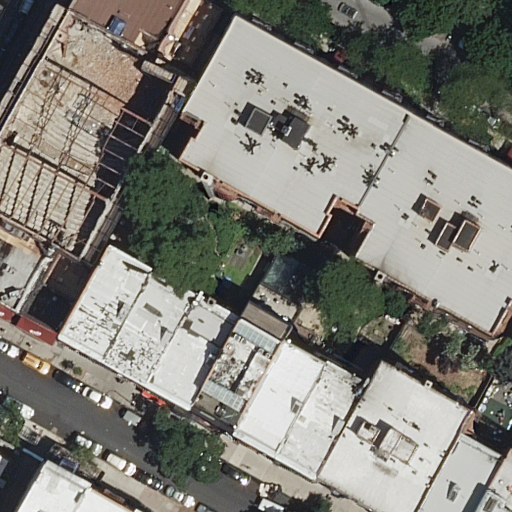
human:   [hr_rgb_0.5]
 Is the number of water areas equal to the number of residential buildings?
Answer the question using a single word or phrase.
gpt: no

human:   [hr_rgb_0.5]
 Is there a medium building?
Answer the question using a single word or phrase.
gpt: yes

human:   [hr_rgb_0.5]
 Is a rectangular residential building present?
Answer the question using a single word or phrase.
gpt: yes

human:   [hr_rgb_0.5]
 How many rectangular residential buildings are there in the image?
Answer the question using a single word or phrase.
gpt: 15

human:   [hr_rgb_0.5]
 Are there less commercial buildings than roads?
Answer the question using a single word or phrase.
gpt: yes

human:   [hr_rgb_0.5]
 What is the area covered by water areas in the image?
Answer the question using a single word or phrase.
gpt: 0m2

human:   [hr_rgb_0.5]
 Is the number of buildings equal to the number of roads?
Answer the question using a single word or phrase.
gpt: no

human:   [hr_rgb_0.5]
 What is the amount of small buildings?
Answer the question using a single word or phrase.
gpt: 4

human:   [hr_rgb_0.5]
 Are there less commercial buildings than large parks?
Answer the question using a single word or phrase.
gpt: yes

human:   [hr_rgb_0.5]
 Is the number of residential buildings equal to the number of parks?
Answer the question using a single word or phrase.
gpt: no

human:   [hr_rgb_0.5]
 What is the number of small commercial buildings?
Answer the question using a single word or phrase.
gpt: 0

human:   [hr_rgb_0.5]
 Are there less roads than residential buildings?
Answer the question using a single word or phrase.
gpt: yes

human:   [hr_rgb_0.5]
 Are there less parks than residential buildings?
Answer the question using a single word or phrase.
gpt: yes

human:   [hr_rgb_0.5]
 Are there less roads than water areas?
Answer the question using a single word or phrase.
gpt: no

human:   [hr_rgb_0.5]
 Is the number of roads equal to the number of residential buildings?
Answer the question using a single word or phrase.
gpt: no

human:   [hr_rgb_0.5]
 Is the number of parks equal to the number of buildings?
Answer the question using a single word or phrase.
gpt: no

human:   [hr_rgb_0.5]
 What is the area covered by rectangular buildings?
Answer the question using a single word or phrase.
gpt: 2454m2

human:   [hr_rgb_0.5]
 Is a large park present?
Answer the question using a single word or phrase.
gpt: yes

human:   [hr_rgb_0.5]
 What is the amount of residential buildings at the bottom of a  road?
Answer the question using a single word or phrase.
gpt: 17

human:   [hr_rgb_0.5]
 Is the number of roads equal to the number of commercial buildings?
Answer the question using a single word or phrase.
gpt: no

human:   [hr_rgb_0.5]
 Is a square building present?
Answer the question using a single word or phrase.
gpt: no

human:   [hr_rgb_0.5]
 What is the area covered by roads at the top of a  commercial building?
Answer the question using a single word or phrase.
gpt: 0m2

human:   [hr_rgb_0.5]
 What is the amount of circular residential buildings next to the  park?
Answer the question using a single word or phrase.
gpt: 0

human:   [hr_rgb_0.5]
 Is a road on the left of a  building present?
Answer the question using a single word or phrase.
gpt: yes

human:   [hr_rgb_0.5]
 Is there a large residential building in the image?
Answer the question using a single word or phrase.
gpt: yes

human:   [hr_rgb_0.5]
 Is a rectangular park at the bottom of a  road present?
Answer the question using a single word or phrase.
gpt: no

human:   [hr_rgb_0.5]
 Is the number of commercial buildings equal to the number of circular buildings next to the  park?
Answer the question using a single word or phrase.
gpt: yes

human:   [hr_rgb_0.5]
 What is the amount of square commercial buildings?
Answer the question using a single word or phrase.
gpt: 0

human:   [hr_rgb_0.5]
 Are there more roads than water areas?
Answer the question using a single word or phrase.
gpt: yes

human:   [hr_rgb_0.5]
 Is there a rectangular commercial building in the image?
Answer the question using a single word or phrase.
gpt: no

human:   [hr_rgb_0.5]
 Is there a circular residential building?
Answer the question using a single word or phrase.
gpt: no

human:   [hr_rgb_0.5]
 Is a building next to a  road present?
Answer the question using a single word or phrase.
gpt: yes

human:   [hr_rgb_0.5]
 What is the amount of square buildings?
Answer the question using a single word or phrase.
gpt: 0

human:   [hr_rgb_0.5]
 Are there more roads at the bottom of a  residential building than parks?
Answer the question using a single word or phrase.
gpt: yes

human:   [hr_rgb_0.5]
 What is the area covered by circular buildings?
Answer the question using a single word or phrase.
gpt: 0m2

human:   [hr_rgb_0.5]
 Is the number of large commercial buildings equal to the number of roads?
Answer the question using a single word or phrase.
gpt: no